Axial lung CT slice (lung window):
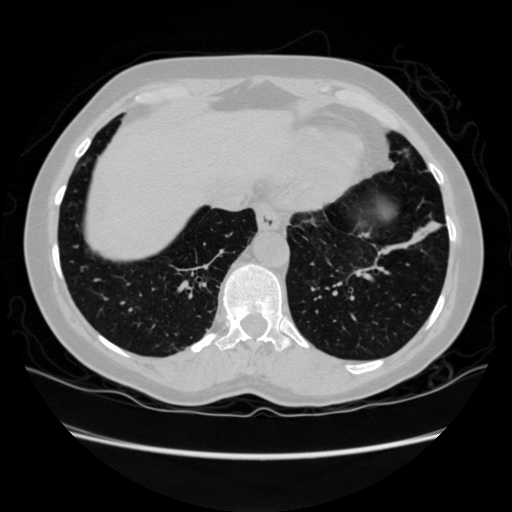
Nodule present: no